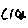
Label: cloud